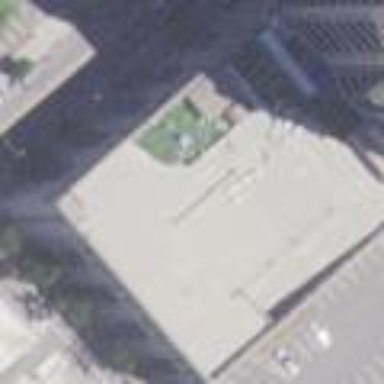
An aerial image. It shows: Multi-storey parking building.